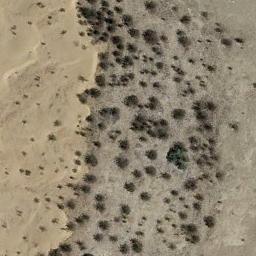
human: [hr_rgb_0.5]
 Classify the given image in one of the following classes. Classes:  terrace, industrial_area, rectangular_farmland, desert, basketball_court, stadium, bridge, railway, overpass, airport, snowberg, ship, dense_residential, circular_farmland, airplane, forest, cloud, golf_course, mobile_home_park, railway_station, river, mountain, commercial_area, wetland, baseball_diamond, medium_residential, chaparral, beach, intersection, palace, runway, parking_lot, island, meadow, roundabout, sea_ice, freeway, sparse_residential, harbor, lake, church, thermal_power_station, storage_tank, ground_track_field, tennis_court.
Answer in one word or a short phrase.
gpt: chaparral